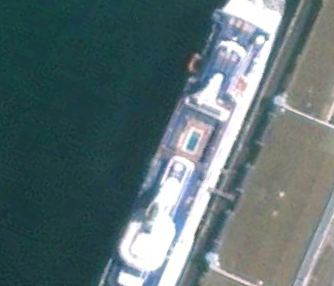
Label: Megayacht